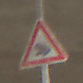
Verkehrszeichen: AmphibienwanderungRechts
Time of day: Midday
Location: Roofed (Tunnel)
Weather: NotSpecified
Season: NotSpecified
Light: Natural